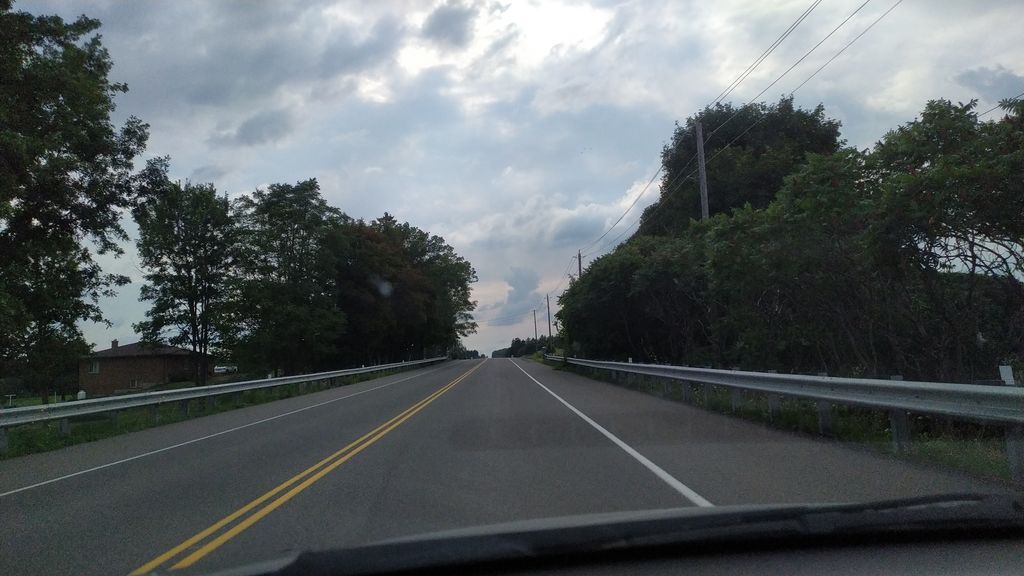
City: kitchener-waterloo